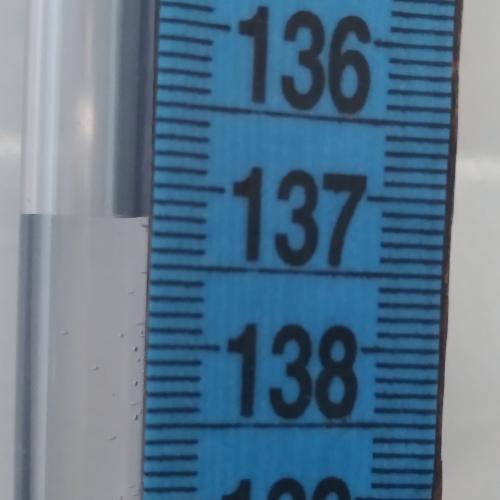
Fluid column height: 137.2 cm